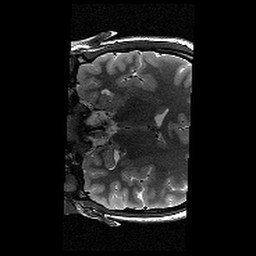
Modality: T2w
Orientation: coronal
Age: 14
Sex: female
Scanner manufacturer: siemens
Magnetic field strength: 3 T
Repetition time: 9.23 s
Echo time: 0.067 s